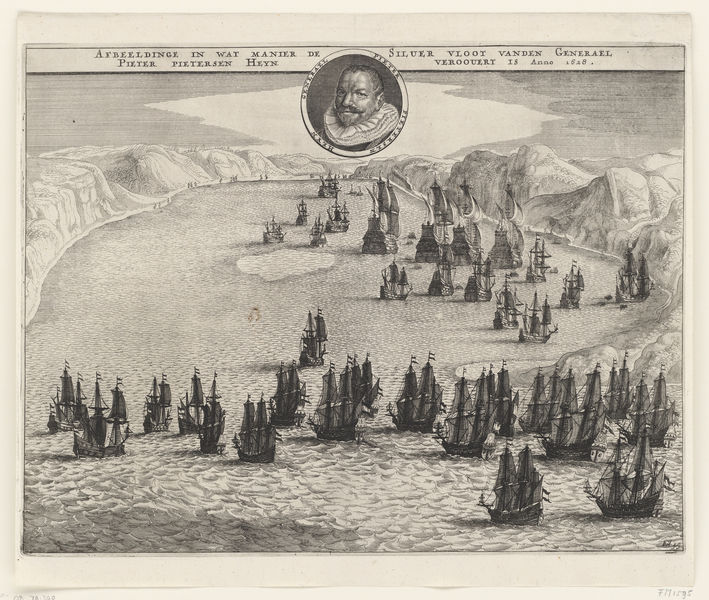
Titel: Verovering van de Zilvervloot in de Baai van Matanzas door admiraal Piet Heyn
Standort: Amsterdam
Institution: Rijksmuseum
Schlagwörter: white, black, collar, gray, grey, portrait, print, clouds, man, sky, ear, hills, lake, mountains, ocean, sea, water, waves, island, eyes, coast, drawing, oval, mouth, battle, boats, mast, sail, sailor, sailors, discovery, flag, flags, human, renaissance, circle, ships, bay, dutch, sailing, sails, text, potrait, mustache, words, sailboat, general, journey, rapids, masts, guy, navy, voyage, armada, fleet, galleon, fjord, pieter, colonialism, pietersen, heyn, generael, avdenture, endeavour